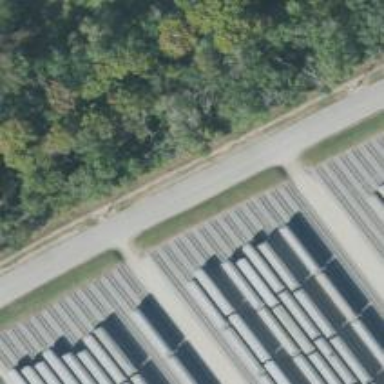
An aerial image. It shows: Railway yard used for servicing trains.